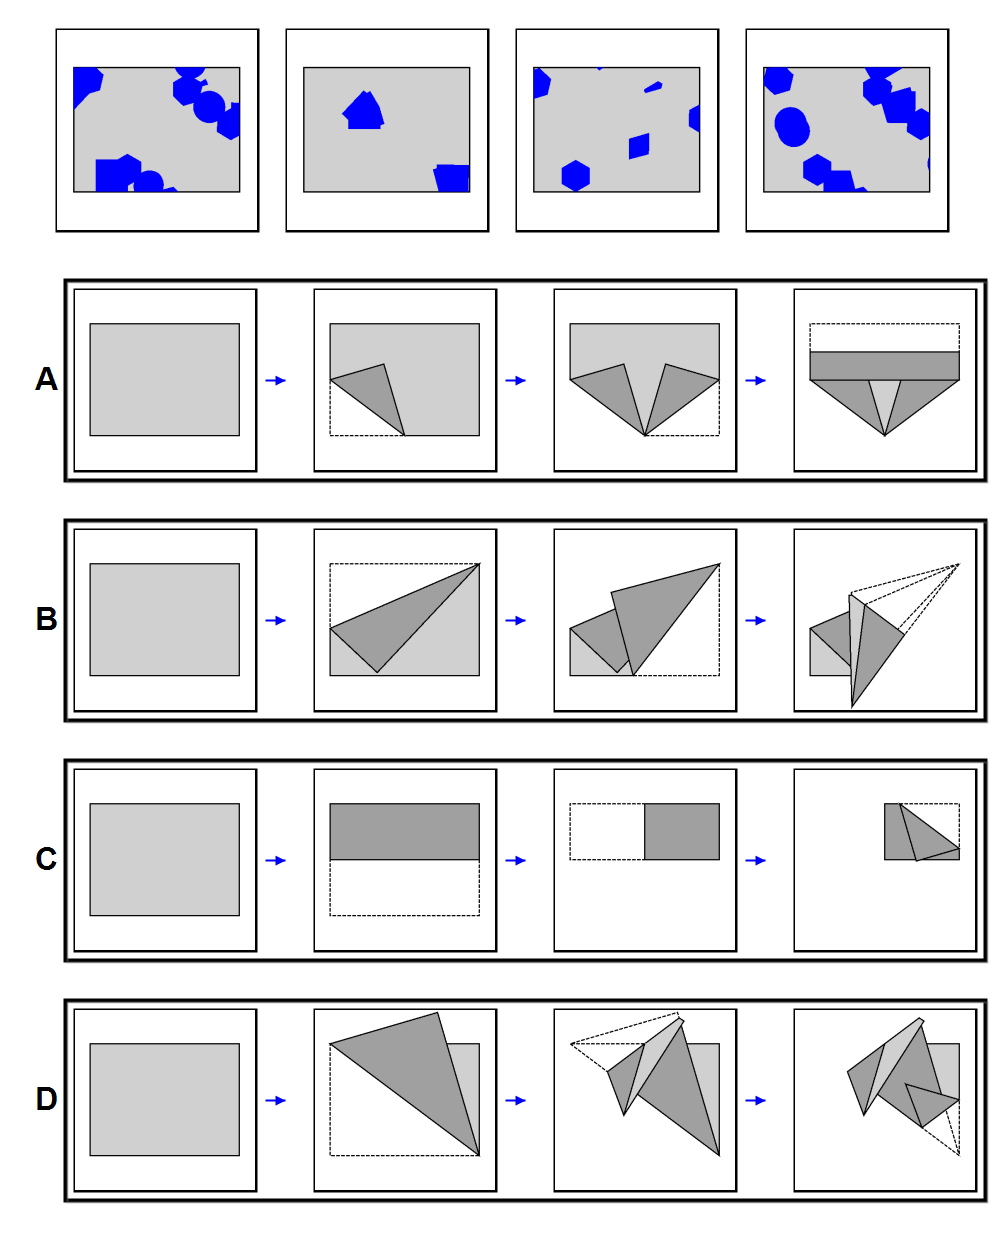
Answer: B